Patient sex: F
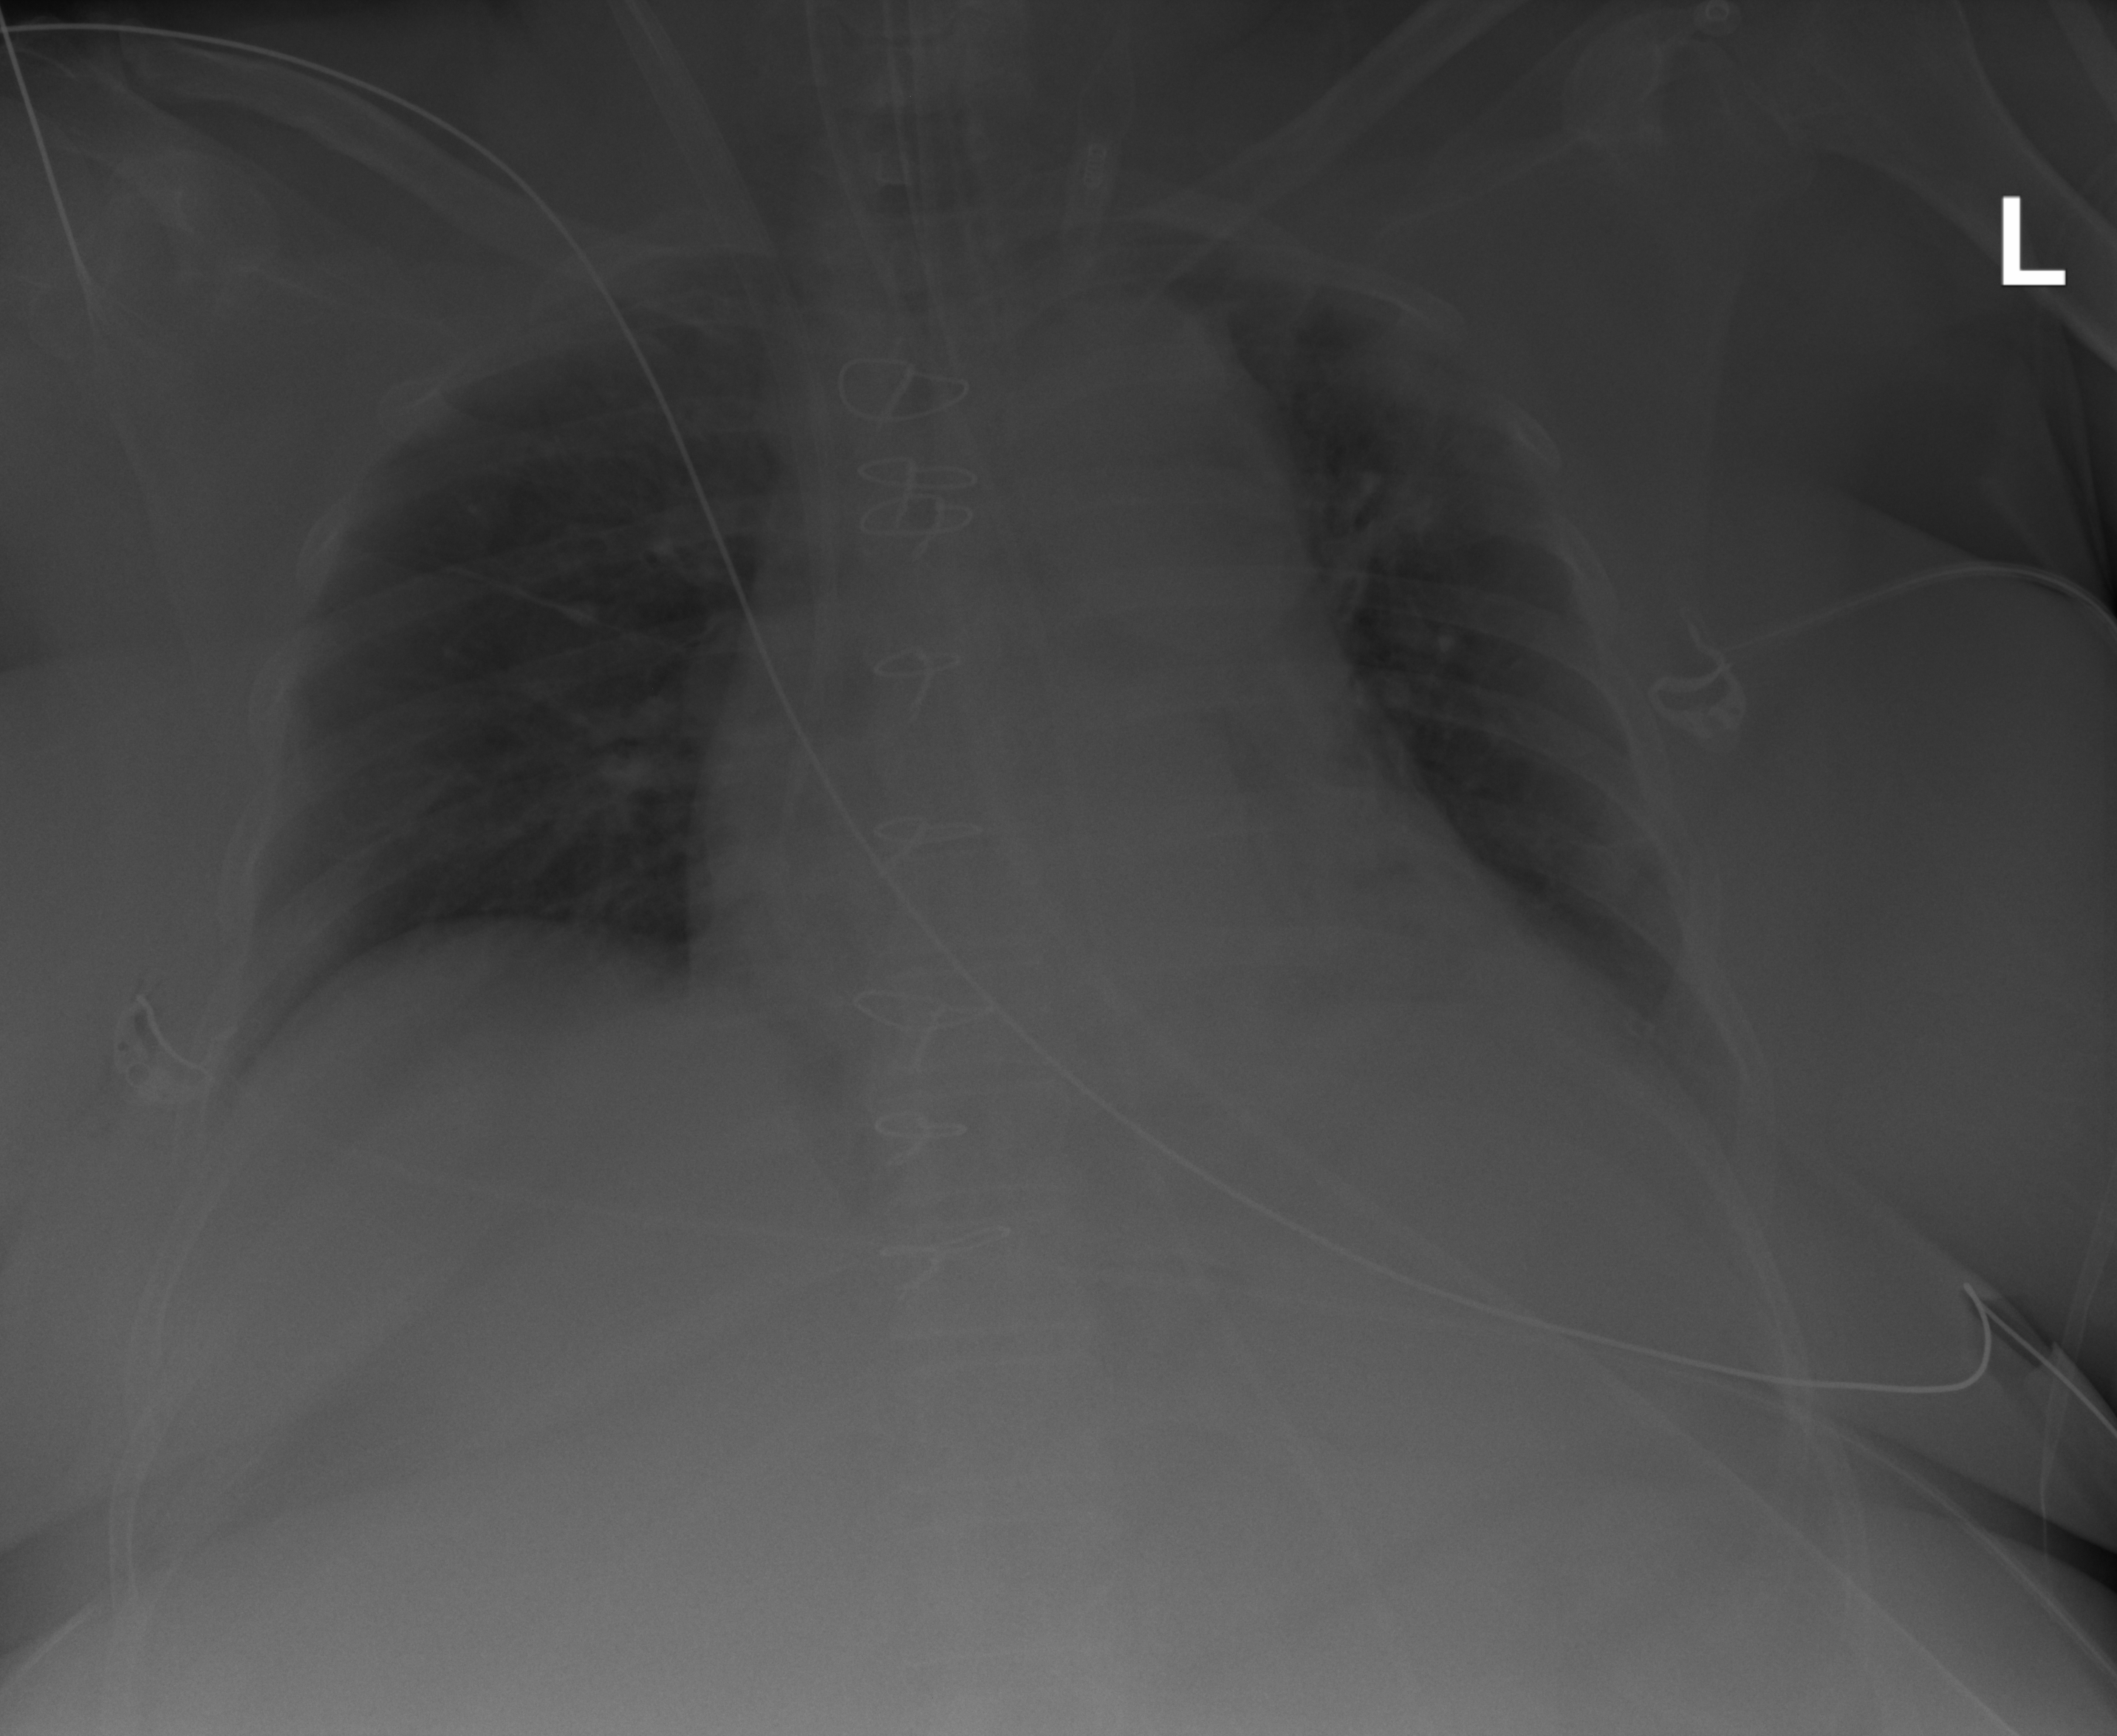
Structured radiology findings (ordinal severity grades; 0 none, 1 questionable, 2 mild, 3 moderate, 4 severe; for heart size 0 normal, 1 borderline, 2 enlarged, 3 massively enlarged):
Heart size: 1
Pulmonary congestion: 0
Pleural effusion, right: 0
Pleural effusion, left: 0
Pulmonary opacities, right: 0
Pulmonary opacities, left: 0
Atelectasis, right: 2
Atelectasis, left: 2